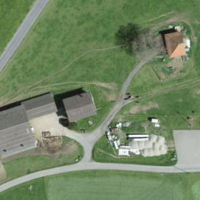
EUNIS habitat code: 24
Species observed at this site:
Pilosella officinarum